Field crop: maize
Growth stage: 1
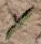
Species: atriplex